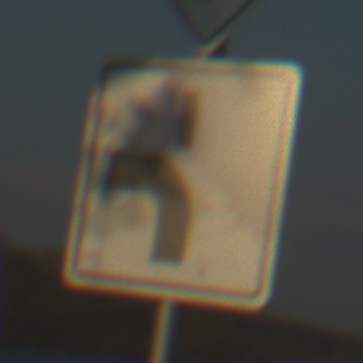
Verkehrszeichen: VerlaufVorfahrtsstrasse5
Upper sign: Vorfahrtsstrasse
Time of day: SunriseSunset
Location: Outdoor (RoadRail)
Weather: PartlyCloudy
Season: NotSpecified
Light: Natural